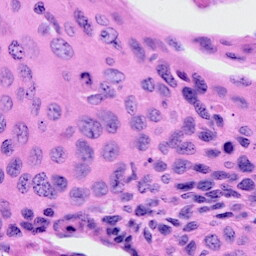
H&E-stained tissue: Cervix